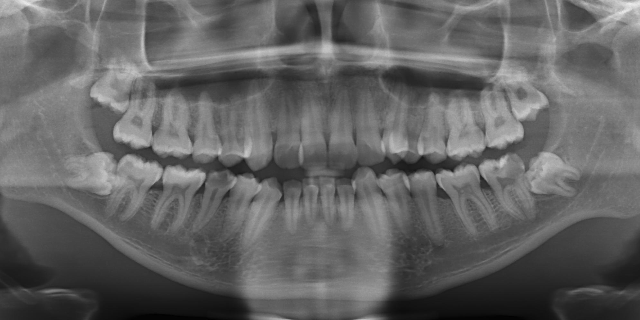
adult